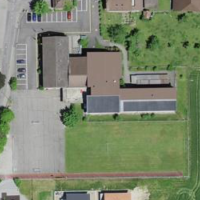
EUNIS habitat code: 55
Species observed at this site:
Sonchus asper